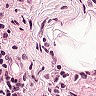
Metastatic tissue present: no